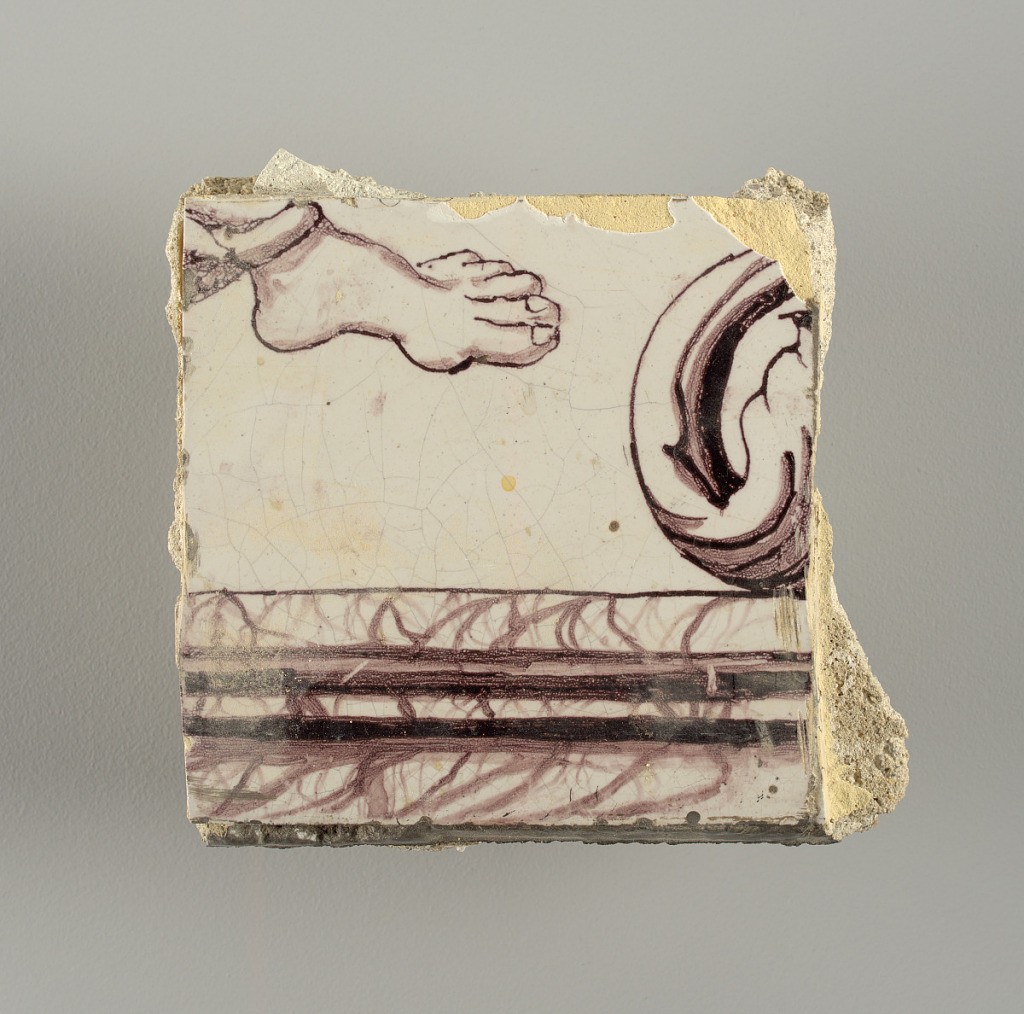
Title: Wall facing
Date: ca. 1725
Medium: Tin-glazed earthenware, underglaze
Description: Horizontal rectangle.  Thirty-seven tiles wide and twenty-one high with opening for door or window nineteen and one-half tiles high and twelve wide.  To left and right of opening, centered canopy above. Left, woman representing Hope, right, a sculputure urn.  Centered above opening, a mascaron.  Arabesque design of foliage.